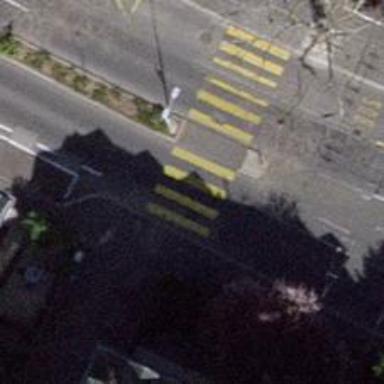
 which is classified as primary highway."